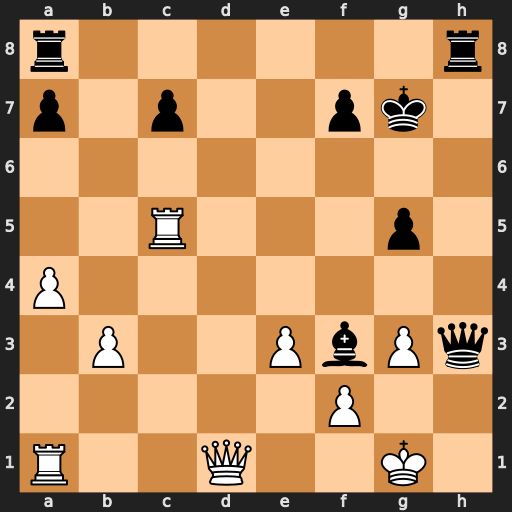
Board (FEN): r6r/p1p2pk1/8/2R3p1/P7/1P2PbPq/5P2/R2Q2K1
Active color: w
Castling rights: -
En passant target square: -
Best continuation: Qxf3 Qh2+ Kf1 Qh1+ Ke2 Qxf3+ Kxf3